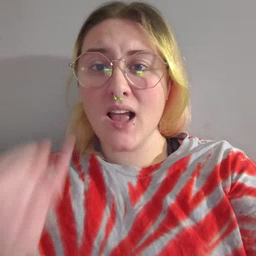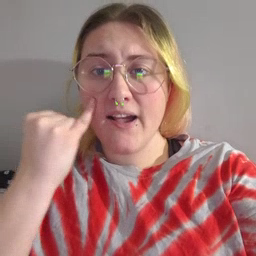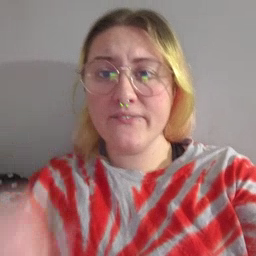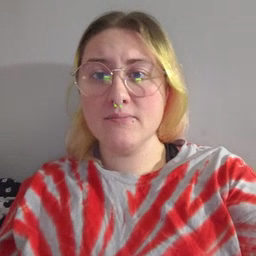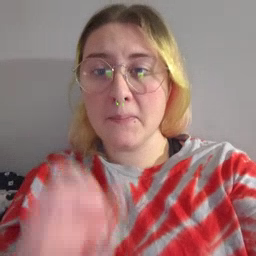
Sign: if